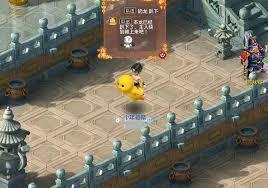
Label: nailong